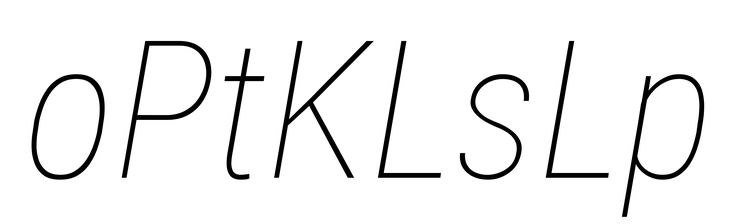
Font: Roboto-Italic_Condensed_Thin_Italic